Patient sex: F
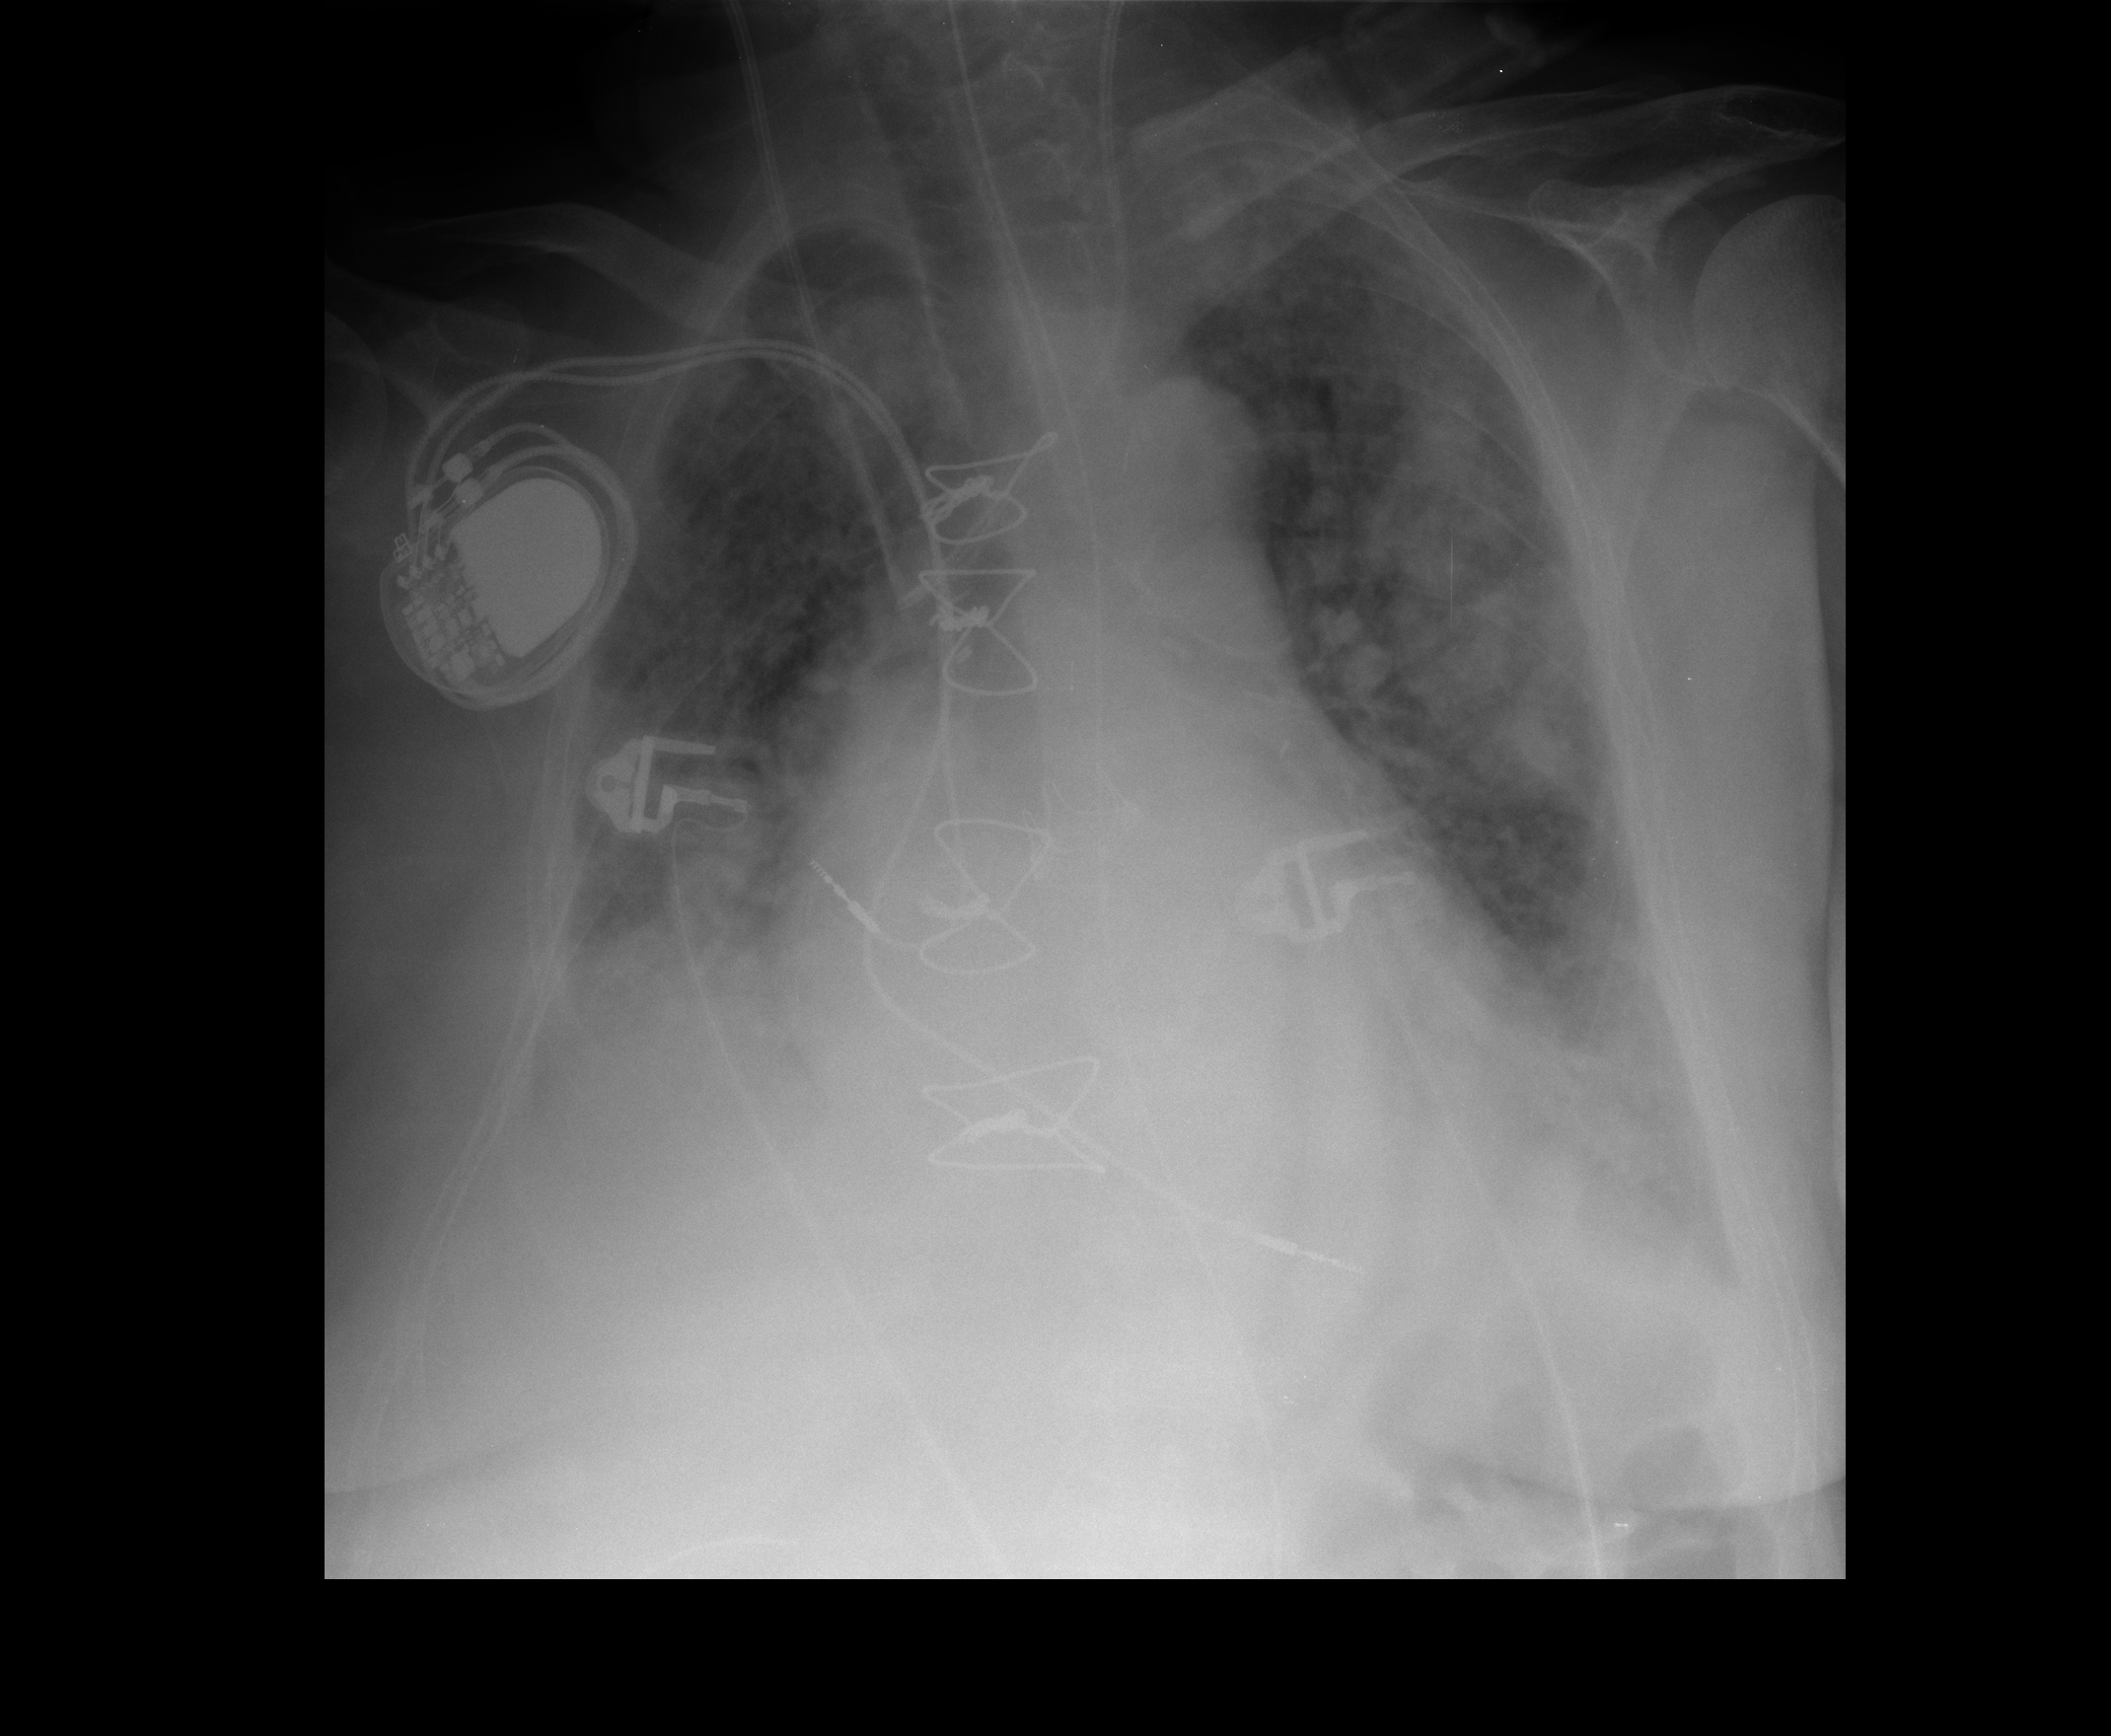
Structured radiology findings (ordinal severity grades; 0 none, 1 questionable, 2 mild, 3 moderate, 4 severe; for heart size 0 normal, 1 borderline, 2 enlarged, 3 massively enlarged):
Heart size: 2
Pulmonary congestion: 2
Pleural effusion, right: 2
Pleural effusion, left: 2
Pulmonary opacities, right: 3
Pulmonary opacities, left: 3
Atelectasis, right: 2
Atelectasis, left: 2